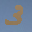
Label: 3